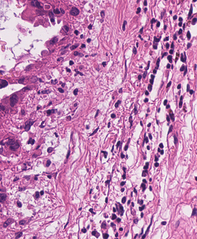
Tumor epithelial tissue: yes
Tumor-associated stroma tissue: yes
Normal tissue: no